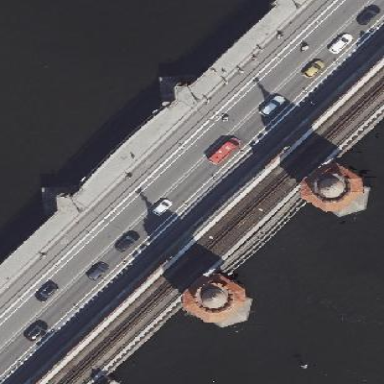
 known as attraction. The bridge is arch structure."